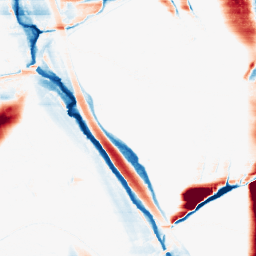
Category: morphological
Decomposition family: morphological_rect
Decomposition parameters: operation: average
width: 50
height: 3
Upsampling method: sinc_hamming
Upsampling parameters: scale: 2
kernel_size: 4
Upsampling scale: 2